Field crop: maize
Growth stage: 2
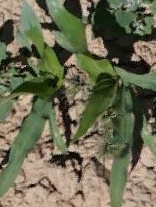
Species: maize